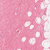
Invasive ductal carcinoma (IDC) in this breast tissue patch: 0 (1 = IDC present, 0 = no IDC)